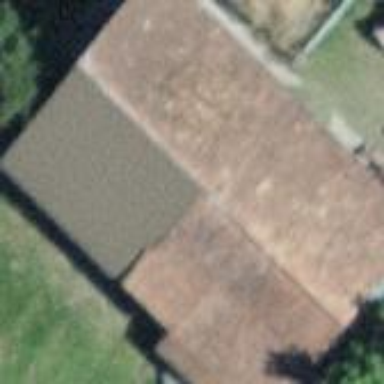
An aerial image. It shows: Barn.